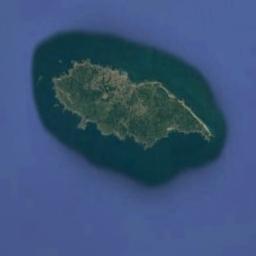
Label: island